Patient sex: M
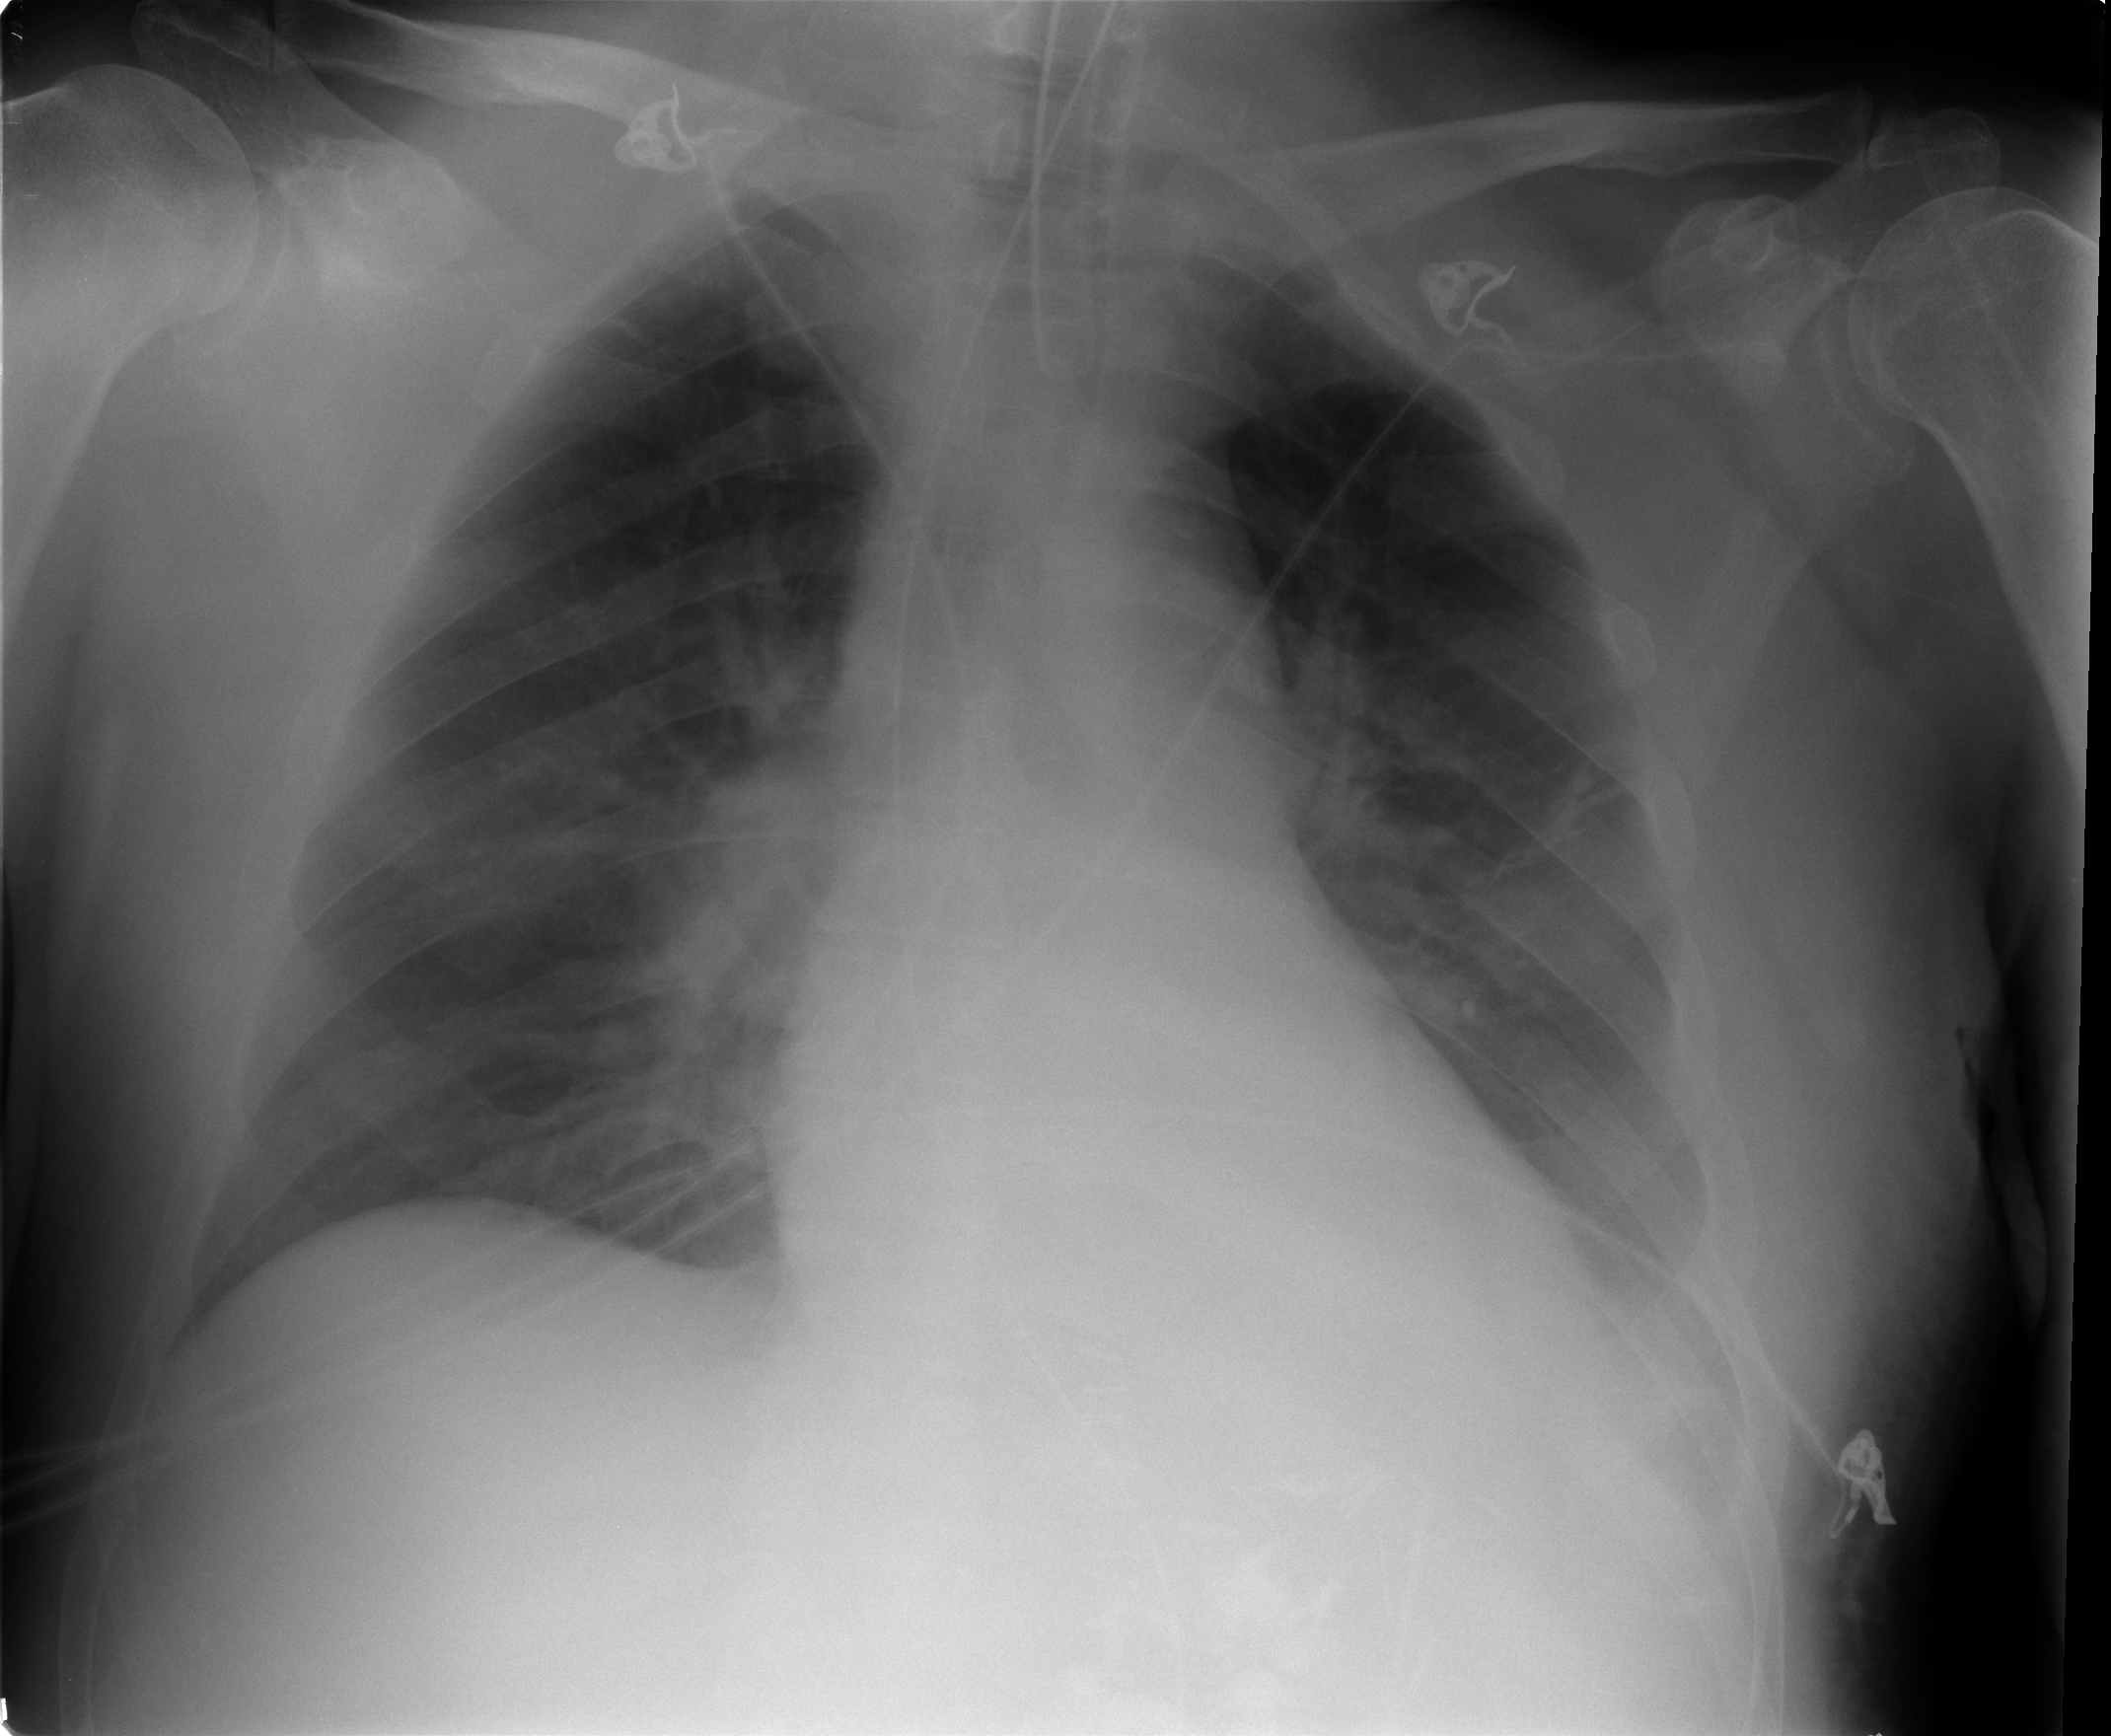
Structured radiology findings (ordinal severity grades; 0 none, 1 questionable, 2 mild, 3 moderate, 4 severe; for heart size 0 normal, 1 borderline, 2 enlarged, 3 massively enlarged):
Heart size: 0
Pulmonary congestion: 0
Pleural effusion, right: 0
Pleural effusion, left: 2
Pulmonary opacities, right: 0
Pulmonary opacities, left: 0
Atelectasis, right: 1
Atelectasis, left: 2